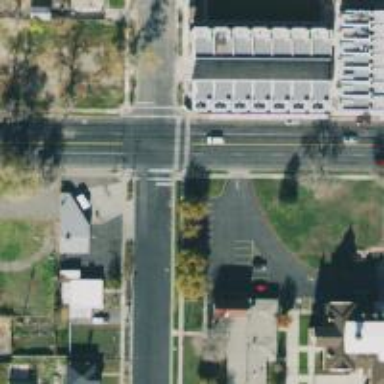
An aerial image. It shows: Asphalt footway with uncontrolled pedestrian crossing marked with lines.